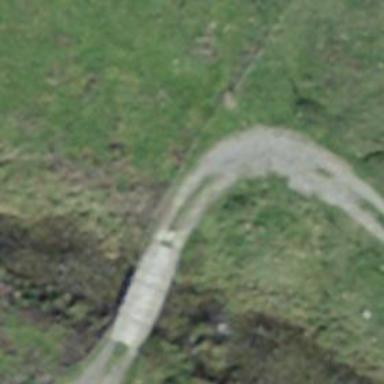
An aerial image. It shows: Track road passing over bridge with grade 3 tracktype.